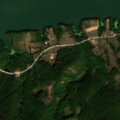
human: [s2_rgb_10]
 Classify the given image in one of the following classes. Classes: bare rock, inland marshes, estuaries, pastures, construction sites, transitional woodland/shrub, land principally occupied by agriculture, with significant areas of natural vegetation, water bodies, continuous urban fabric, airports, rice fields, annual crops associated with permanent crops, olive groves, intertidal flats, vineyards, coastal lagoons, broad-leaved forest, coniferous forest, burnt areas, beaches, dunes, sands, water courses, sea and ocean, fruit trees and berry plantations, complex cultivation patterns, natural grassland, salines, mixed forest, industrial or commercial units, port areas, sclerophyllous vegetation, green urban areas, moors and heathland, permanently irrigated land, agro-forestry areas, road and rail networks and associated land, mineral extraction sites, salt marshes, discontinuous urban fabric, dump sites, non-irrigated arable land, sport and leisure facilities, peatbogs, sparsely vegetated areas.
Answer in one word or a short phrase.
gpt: land principally occupied by agriculture, with significant areas of natural vegetation, broad-leaved forest, transitional woodland/shrub, water courses